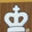
Piece: wK